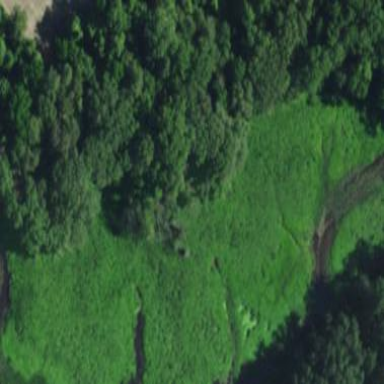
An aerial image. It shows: Marshy wetland area.